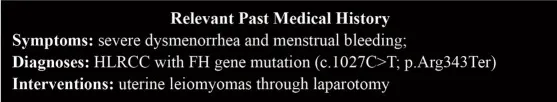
(H) Mutation screening of the baby through umbilical cord blood sampling.
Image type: radiology (ultrasound)